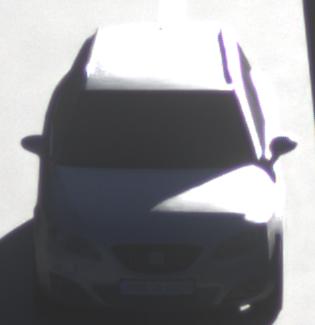
Make: SEAT
Model: Exeo ST 1.6
Detailed model: Exeo (3R) ST
Model produced from: 2010/05
Model produced until: 2010/08
Doors: 5
Color: white
Road condition: dry road
Daytime: sunrise or sunset
Contrast: medium contrast